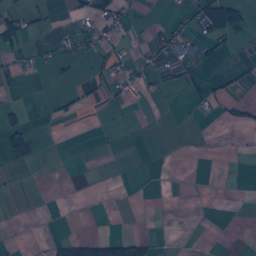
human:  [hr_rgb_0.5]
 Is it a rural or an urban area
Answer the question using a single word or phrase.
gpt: rural

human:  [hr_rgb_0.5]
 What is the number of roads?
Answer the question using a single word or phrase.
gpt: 37

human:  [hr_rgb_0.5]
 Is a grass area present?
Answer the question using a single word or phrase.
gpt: yes

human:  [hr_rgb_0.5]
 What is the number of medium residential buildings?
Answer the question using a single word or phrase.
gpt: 12

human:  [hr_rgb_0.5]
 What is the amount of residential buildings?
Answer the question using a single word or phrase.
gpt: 152

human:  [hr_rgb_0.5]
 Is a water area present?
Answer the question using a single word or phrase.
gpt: yes

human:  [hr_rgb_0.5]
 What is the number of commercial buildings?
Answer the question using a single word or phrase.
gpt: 5

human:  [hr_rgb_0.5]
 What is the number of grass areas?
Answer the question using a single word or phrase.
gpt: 183

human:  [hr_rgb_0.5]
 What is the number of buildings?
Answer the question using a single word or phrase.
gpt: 160

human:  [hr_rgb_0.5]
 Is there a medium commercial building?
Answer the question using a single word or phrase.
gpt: yes

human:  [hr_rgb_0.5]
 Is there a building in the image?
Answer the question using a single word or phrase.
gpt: yes

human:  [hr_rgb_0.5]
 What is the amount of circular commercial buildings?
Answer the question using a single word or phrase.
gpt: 0

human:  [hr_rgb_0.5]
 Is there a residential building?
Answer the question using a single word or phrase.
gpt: yes

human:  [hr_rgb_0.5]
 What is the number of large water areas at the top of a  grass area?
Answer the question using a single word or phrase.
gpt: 1

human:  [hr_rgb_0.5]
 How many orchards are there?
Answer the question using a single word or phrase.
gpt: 36

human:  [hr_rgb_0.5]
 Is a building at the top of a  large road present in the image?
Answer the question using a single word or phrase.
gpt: no

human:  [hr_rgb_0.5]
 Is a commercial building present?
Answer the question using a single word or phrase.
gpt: yes

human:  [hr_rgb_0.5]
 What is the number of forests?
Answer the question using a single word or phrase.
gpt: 38

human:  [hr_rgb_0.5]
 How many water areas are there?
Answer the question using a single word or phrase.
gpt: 18

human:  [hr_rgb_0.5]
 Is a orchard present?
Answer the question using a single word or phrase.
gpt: yes

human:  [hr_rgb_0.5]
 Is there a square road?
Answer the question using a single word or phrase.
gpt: no

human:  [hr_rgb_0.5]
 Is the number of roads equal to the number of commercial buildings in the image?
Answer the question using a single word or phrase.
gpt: no

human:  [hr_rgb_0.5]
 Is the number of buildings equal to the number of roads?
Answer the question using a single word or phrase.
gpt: no

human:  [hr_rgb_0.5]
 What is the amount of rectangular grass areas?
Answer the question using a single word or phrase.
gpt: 21

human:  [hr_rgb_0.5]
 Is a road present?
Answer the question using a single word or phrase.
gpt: yes

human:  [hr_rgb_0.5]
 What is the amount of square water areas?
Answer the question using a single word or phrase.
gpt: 1

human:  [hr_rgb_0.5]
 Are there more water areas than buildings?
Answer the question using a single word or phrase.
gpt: no

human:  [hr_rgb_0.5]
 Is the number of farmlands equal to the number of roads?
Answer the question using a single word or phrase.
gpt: no

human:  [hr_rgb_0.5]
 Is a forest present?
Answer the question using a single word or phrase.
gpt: yes

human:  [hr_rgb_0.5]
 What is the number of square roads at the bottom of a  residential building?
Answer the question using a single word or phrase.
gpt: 0

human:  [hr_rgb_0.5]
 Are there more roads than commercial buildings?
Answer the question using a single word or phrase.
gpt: yes

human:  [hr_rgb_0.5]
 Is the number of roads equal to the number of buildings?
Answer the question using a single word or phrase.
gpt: no

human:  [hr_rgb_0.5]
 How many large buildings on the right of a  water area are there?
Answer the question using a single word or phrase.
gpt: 2

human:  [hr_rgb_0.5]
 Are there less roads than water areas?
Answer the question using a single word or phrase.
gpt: no

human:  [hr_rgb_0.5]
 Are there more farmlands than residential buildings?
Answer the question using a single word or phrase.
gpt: no

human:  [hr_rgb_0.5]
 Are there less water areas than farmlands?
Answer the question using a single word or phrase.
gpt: yes

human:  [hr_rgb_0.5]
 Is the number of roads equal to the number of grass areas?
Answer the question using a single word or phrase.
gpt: no

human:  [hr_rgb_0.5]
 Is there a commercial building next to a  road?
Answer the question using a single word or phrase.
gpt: yes

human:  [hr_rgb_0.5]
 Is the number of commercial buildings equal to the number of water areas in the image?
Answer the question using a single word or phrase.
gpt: no

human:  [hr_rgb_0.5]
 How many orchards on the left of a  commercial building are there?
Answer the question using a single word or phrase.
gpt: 27

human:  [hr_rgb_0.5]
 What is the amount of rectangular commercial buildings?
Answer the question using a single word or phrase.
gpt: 4

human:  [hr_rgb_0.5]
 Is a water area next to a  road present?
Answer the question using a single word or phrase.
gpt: yes

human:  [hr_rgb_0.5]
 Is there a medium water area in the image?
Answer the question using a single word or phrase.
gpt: yes

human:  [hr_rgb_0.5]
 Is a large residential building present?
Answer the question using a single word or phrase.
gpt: no

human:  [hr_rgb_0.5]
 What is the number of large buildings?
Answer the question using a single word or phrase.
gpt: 149

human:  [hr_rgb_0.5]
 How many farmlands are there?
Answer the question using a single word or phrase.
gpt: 39

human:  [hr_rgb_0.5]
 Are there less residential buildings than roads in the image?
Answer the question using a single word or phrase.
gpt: no

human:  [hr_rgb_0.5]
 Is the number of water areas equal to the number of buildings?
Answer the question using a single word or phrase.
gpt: no

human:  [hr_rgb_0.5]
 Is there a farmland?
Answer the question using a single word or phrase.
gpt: yes

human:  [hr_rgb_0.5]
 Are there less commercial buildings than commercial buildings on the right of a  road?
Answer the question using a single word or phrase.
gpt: no

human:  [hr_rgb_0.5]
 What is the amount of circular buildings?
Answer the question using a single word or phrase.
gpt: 2

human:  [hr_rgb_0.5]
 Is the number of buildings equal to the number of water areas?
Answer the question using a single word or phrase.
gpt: no

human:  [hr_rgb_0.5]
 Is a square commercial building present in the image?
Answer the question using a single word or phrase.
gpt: no

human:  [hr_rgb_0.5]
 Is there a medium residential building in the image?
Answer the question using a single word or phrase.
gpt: yes

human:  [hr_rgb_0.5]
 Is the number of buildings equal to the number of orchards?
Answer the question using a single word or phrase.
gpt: no

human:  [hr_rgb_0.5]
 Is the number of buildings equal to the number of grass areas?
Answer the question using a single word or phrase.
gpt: no

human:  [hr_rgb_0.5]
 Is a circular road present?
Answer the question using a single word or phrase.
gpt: no

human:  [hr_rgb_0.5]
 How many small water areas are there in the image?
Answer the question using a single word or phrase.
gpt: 15

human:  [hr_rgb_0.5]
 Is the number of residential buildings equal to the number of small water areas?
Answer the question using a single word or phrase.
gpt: no

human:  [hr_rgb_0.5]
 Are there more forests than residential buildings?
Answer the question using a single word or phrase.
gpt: no

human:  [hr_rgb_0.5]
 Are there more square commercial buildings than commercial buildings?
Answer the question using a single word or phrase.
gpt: no

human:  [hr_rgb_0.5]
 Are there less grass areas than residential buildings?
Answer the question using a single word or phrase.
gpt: no

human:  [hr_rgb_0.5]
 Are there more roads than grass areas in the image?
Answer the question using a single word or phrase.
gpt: no

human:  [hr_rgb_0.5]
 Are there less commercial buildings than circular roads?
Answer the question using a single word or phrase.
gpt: no